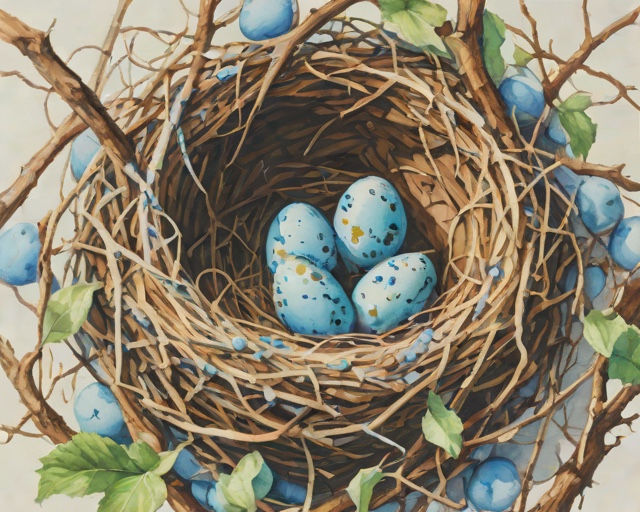
Category: Spring